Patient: sex F, age 35
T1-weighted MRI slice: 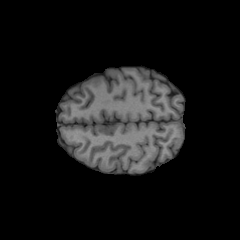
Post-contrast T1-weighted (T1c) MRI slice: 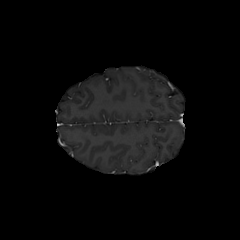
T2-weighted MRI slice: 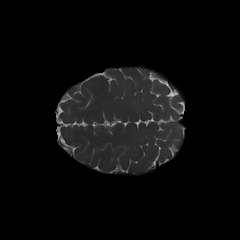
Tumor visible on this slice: no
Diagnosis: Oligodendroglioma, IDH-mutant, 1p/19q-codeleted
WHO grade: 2